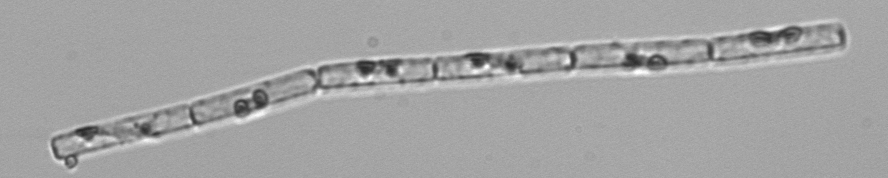
Label: Guinardia_delicatula